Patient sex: M
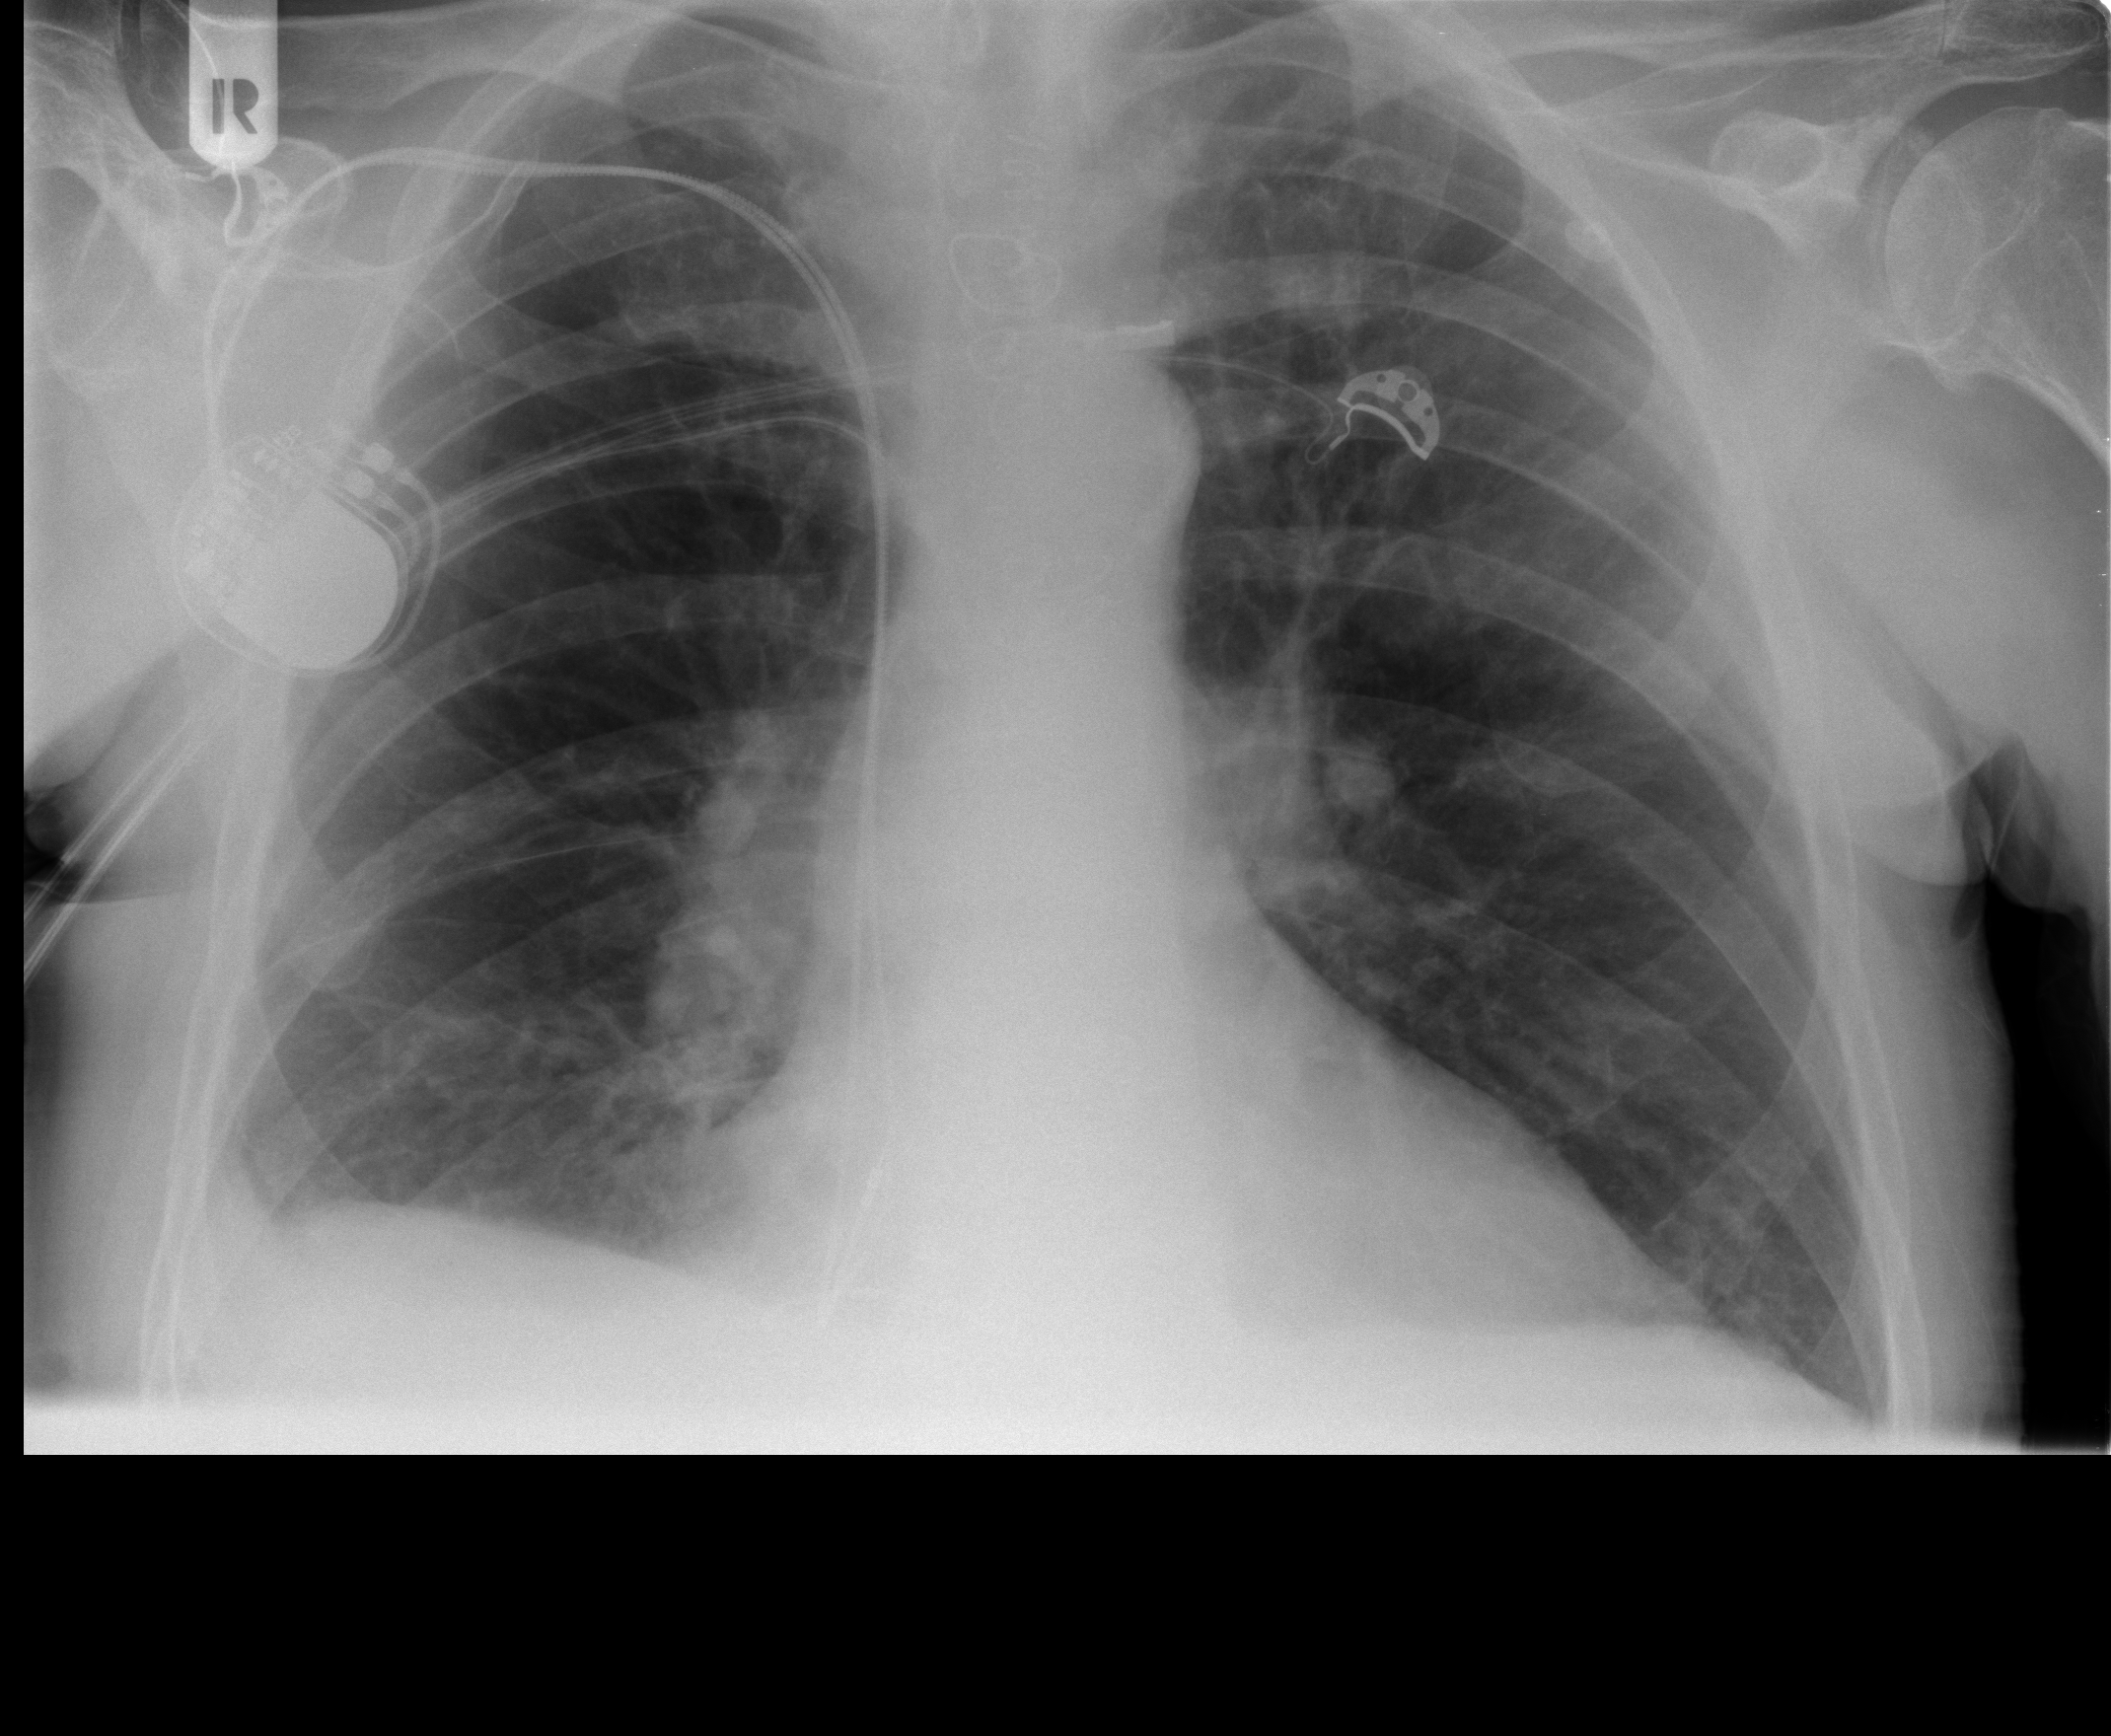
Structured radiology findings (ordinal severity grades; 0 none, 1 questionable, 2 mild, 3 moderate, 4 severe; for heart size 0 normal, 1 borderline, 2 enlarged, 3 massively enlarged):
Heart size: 0
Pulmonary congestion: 0
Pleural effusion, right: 2
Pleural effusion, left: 2
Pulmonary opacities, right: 0
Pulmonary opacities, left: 0
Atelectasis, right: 0
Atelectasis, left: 0